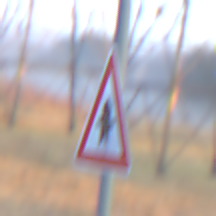
Verkehrszeichen: Vorfahrt
Umgebung: Outdoor, Nature
Tageszeit: Dawn
Wetter: Clear
Licht: Natural
Jahreszeit: NotSpecified
Kontrast: LowContrast